Interaction volume radius: 10 \u00c5
Interaction volume height: 10 \u00c5
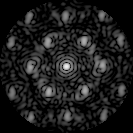
Disorder parameter: 0.4256